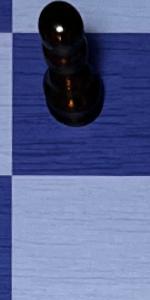
Label: Empty